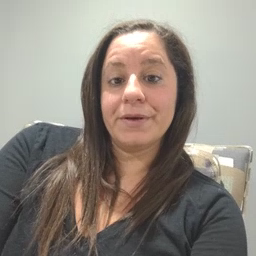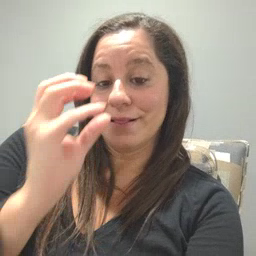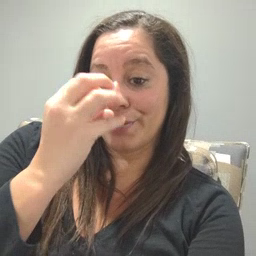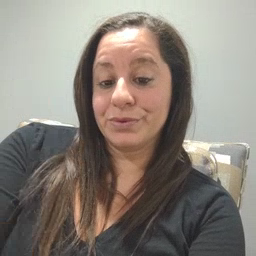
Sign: clown